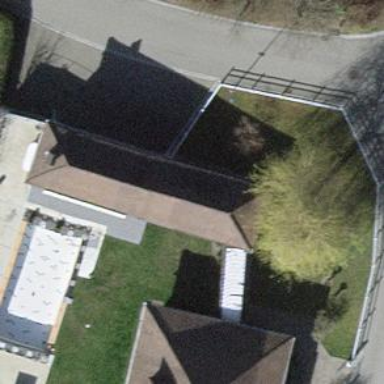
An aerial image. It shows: Group of garages.